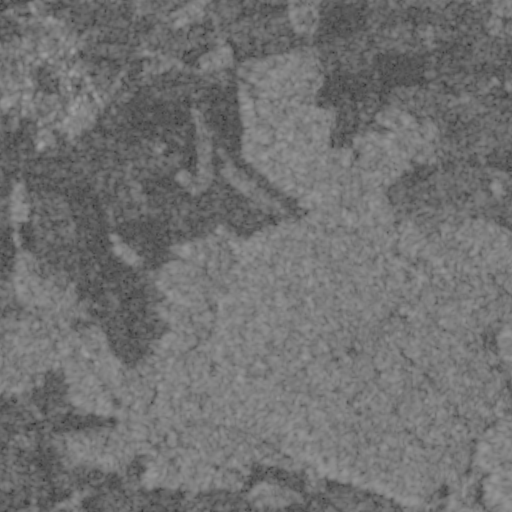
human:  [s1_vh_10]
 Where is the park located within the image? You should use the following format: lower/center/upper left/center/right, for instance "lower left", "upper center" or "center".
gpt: The park is located in the upper of the image.
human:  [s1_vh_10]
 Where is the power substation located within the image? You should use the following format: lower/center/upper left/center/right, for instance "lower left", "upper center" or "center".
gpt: The power substation is located in the upper left of the image.
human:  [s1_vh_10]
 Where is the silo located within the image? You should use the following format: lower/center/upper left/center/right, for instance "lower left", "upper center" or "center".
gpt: The silo is located in the upper right of the image.
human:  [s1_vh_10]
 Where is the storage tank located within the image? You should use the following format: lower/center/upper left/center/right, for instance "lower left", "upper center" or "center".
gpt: The storage tank is located in the upper right of the image.
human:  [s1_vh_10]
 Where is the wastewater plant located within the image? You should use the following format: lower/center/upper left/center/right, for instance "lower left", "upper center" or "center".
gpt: The wastewater plant is located in the upper left of the image.
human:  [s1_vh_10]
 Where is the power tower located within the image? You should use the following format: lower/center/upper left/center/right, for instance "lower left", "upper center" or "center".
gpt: There is no power tower in the image.

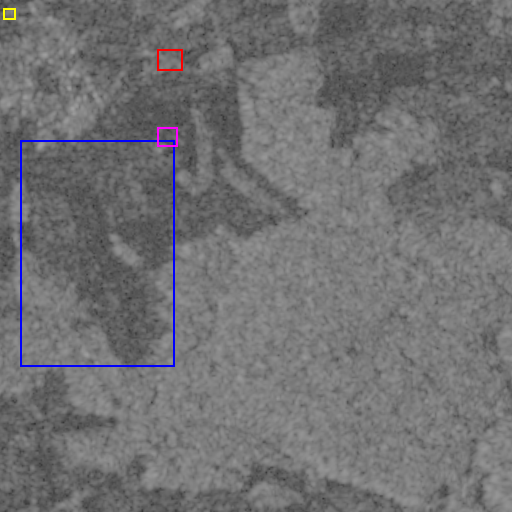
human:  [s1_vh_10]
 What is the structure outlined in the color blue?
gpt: The structure outlined in blue is a crop field.
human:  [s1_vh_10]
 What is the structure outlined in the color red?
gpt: The structure outlined in red is a landfill.
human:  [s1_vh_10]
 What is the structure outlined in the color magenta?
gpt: The structure outlined in magenta is a park.
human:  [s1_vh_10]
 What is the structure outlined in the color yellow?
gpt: The structure outlined in yellow is a wastewater plant.
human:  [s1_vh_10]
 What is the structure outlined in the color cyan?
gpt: There is no cyan outline.